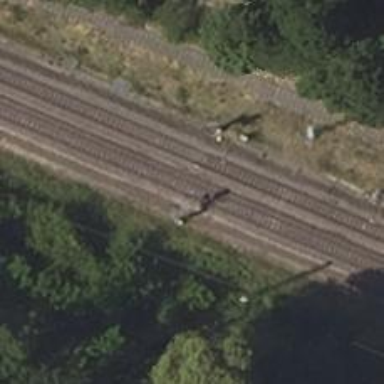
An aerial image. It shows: Railway signal.